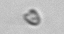
Label: Pyramimonas